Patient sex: F
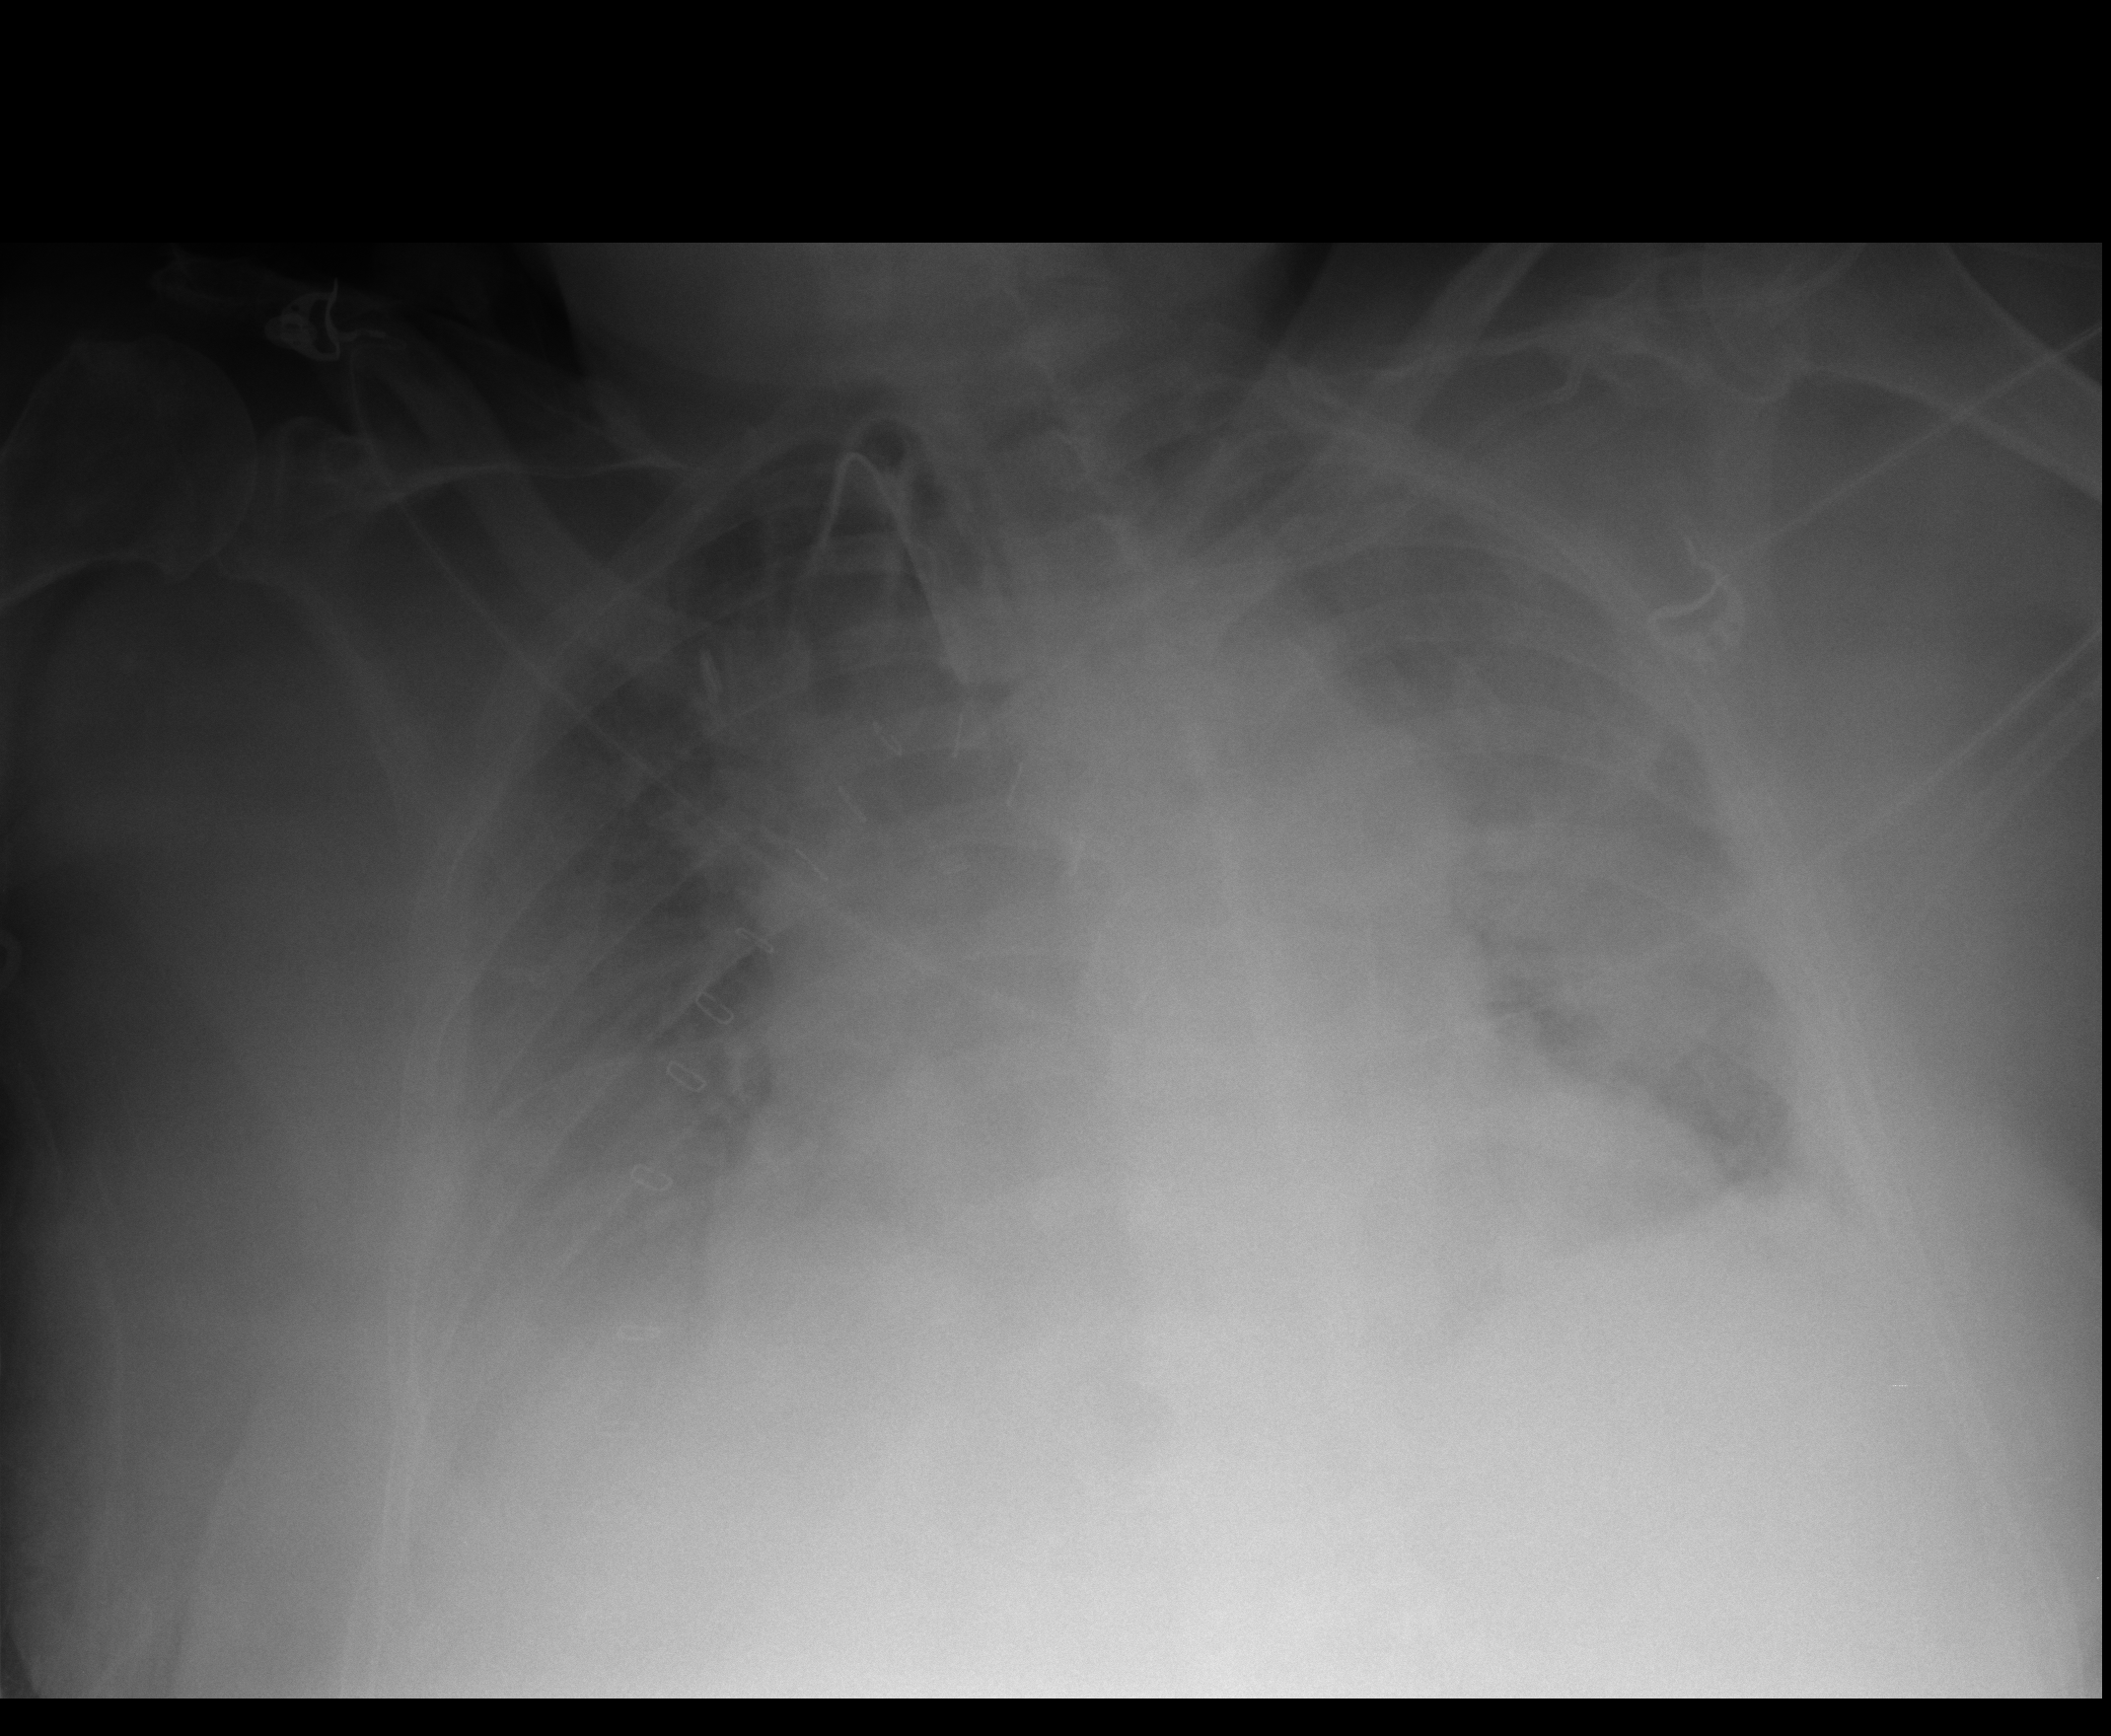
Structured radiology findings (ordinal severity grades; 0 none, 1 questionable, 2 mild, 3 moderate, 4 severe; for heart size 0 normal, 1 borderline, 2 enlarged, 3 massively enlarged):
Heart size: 3
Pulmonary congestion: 1
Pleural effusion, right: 2
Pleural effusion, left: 2
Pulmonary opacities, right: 0
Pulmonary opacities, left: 2
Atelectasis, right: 2
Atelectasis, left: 2